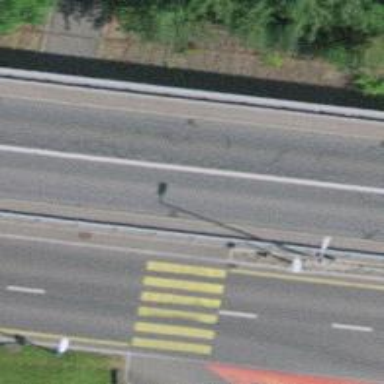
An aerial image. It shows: Kerb barrier.